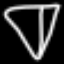
Label: diamond